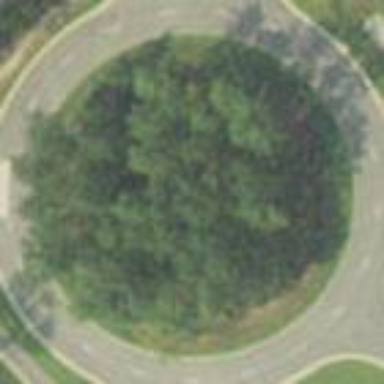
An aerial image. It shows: Service road leading to roundabout.